Interaction volume radius: 5 \u00c5
Interaction volume height: 10 \u00c5
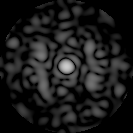
Disorder parameter: 0.7538